Question: I am trying to get the selected value from radiobutton list and post it to my database using linq to sql. My stepping though the code clearly shows there is some value in the variable which i get it from the selected value of the radio button list, but when i assign it to the column of my database table, it throws null reference.
Here is the picture of my code...
Do you know where i am going wrong ?
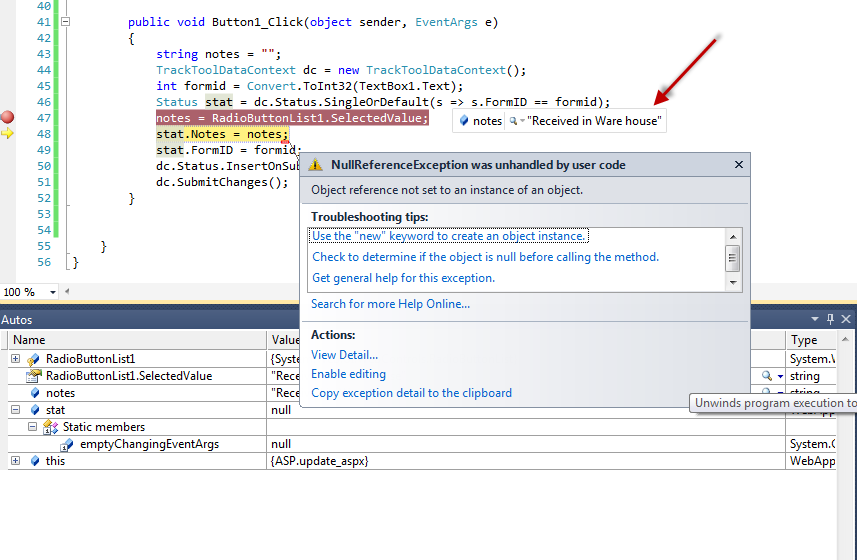
Answer: stat is actually the null value, not notes. So you're trying to access a null object's property, hence the NullReferenceException
look at your Auto's below.